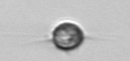
Label: Acanthoica_quattrospina